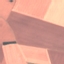
Land use / land cover class: AnnualCrop